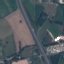
Land use / land cover class: Highway